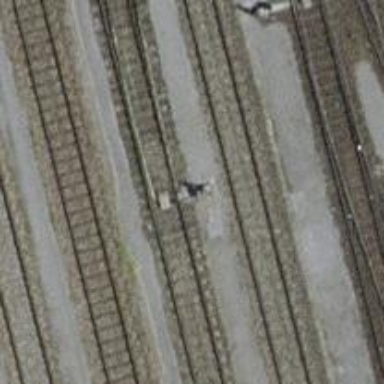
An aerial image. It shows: Railway switch.